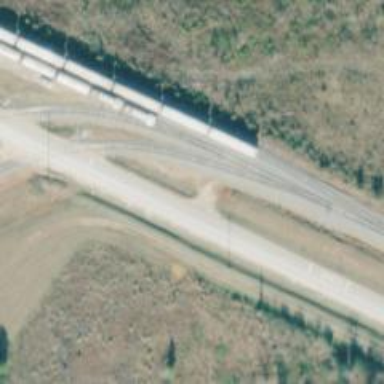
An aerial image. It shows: Railway spur junction.